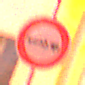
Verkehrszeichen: VerbotPersonenkraftwagenMitAnhaenger
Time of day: Night
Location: Outdoor (Urban)
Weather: Overcast
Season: Winter
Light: Artificial